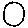
Label: circle